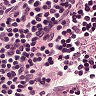
Metastatic tissue present: no